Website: apple
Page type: billing-address
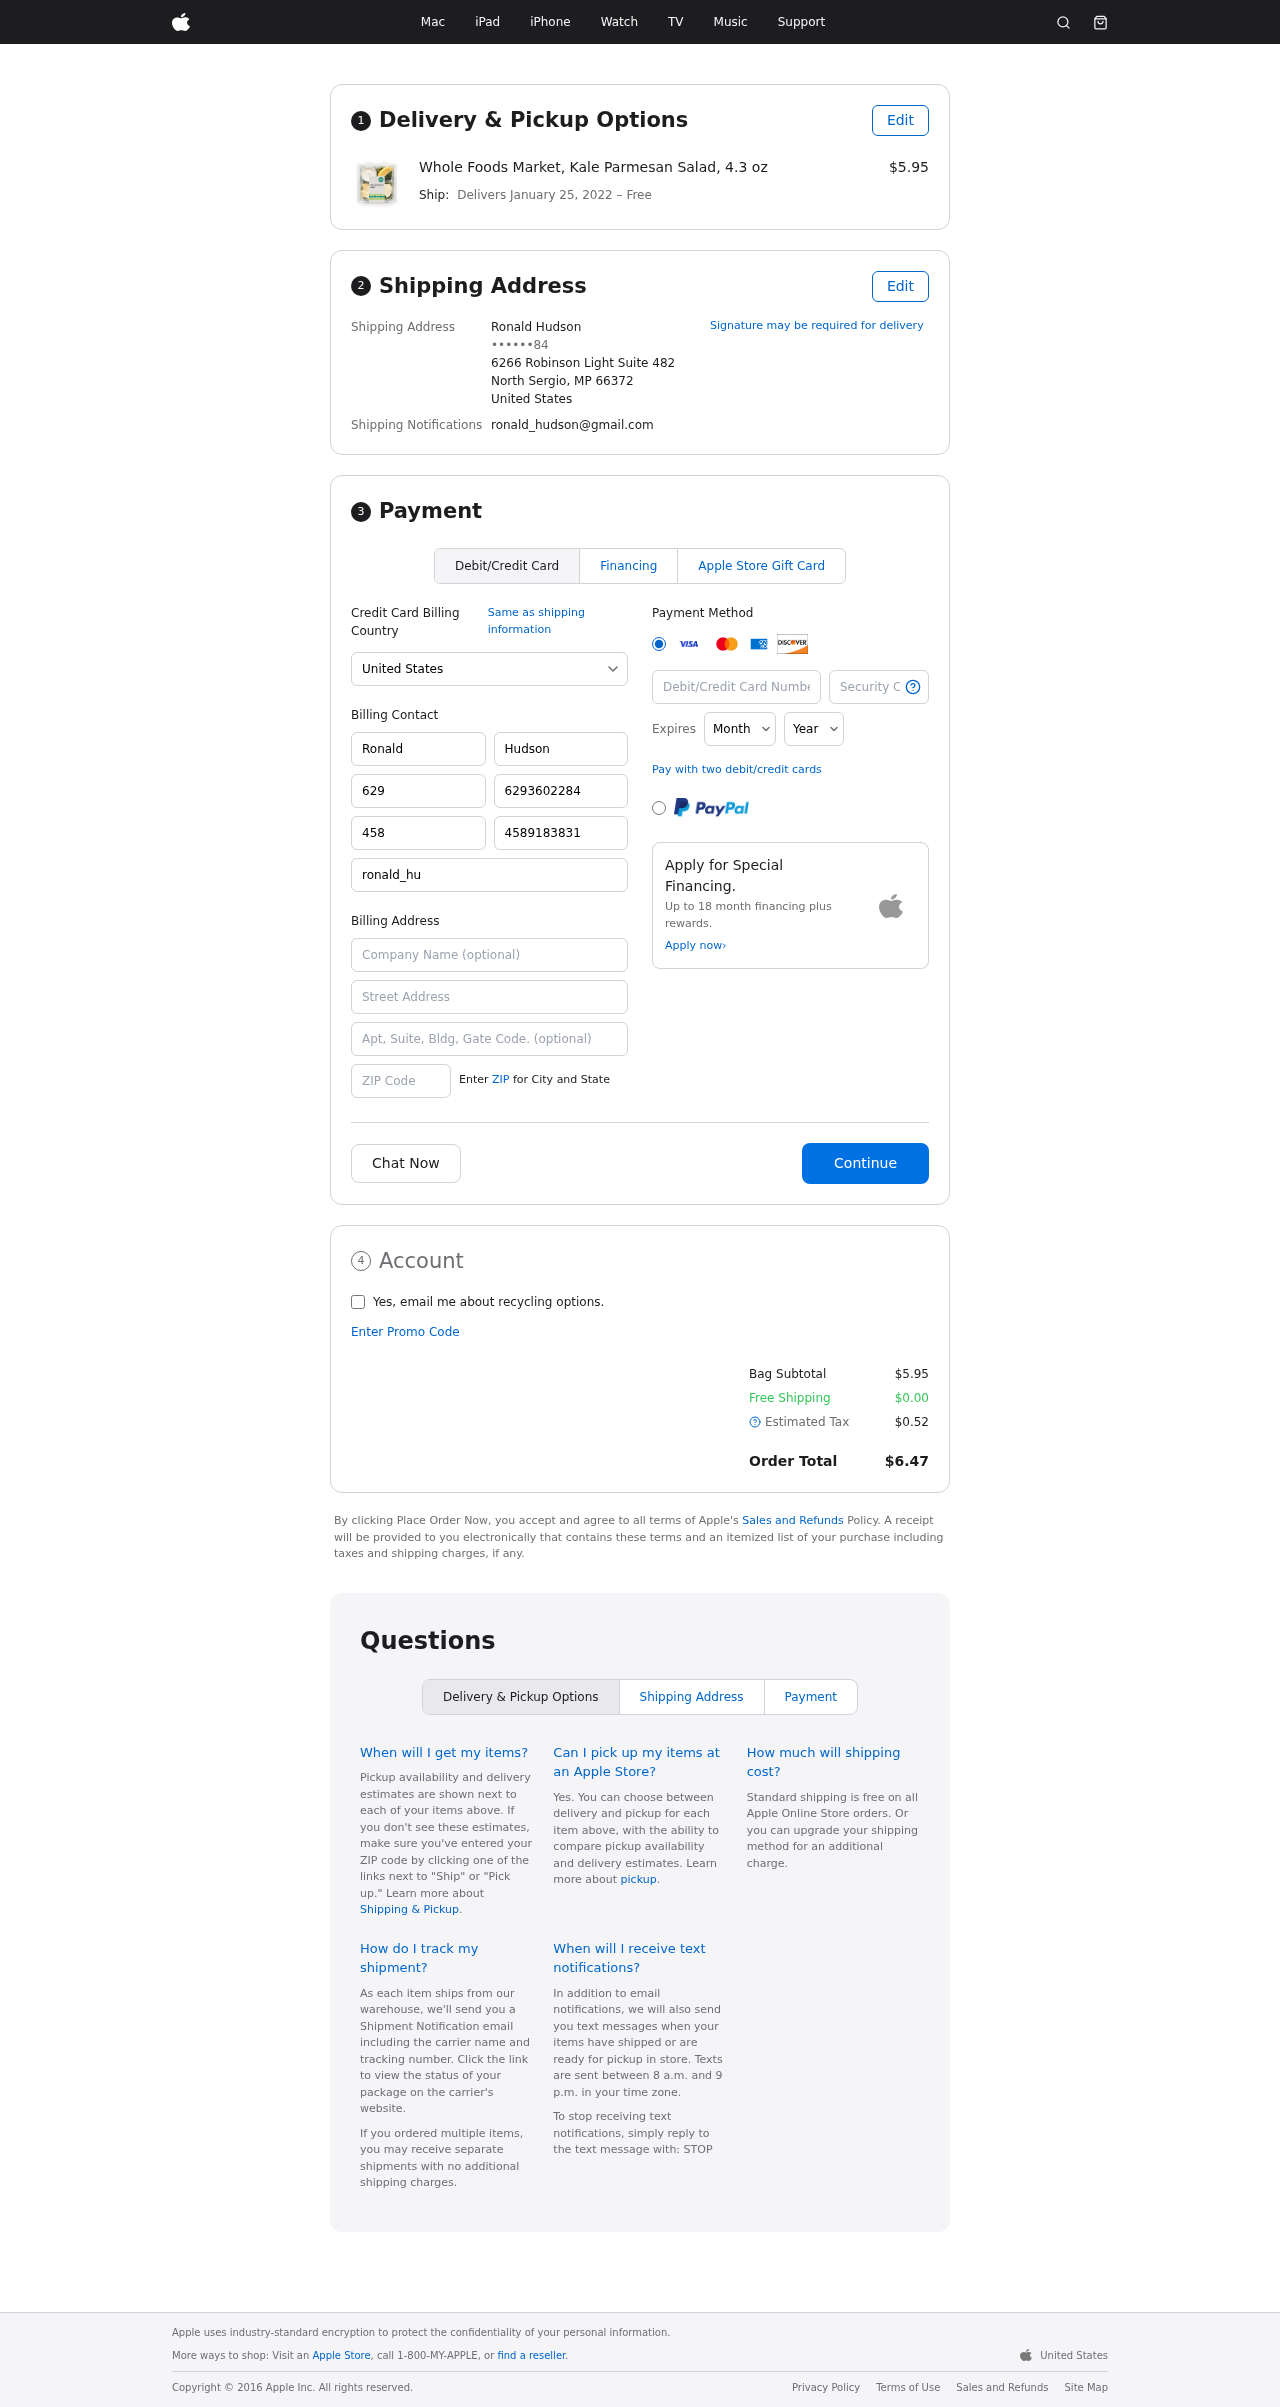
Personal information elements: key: PII_CARD_CVV
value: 104
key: PII_CARD_EXPIRY_MONTH
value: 01
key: PII_CARD_EXPIRY_YEAR
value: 30
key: PII_CARD_NUMBER
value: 6011 5585 1506 1381
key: PII_CITY_STATE_ZIP
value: North Sergio, MP 66372
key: PII_COUNTRY
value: United States
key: PII_EMAIL
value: ronald_hudson@gmail.com
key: PII_FULLNAME
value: Ronald Hudson
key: PII_STREET
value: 6266 Robinson Light Suite 482
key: PII_PHONE_MASKED
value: ••••••84
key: PII_BILLING_FIRSTNAME
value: Ronald
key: PII_BILLING_LASTNAME
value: Hudson
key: PII_BILLING_PHONE_AREA
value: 629
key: PII_BILLING_PHONE
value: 6293602284
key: PII_BILLING_PHONE_ALT_AREA
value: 458
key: PII_BILLING_PHONE_ALT
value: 4589183831
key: PII_BILLING_EMAIL
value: ronald_hudson@gmail.com
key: PII_BILLING_COMPANY
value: Brewer Group
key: PII_BILLING_STREET
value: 6266 Robinson Light Suite 482
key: PII_BILLING_POSTCODE
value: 66372
Product elements: key: PRODUCT1_NAME
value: Whole Foods Market, Kale Parmesan Salad, 4.3 oz
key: PRODUCT1_PRICE
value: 5.95
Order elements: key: ORDER_DELIVERY_DATE
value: January 25, 2022
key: ORDER_SUBTOTAL
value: $5.95
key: ORDER_SHIPPING_COST
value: $0.00
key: ORDER_TAX
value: $0.52
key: ORDER_TOTAL
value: $6.47